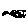
Label: star